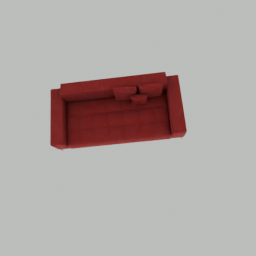
Label: furniture